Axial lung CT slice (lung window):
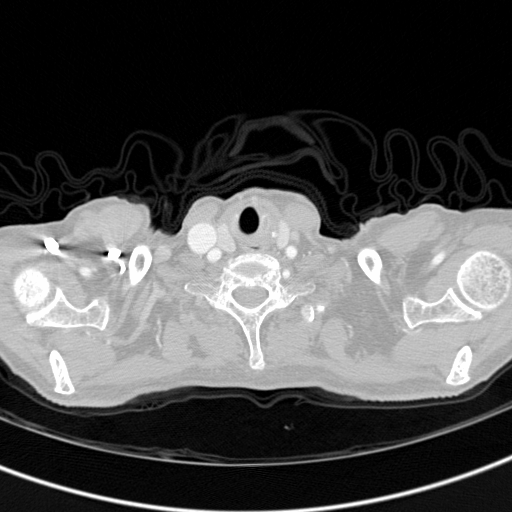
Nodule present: no